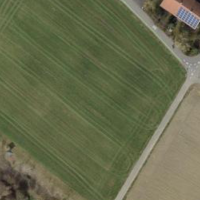
EUNIS habitat code: 55
Species observed at this site:
Nicandra physalodes